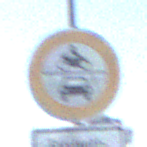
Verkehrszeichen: VerbotKraftfahrzeuge
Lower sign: BesondereFahrzeugeUndTransportgueter7
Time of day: Dawn
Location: Outdoor (Nature)
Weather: Clear
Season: NotSpecified
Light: Natural